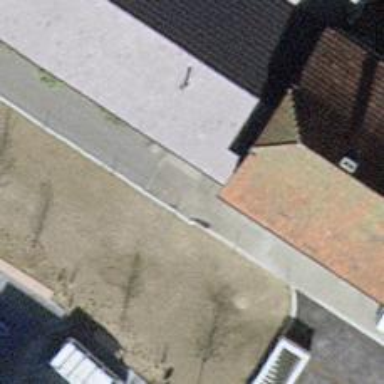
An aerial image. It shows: Service road with paving stones.